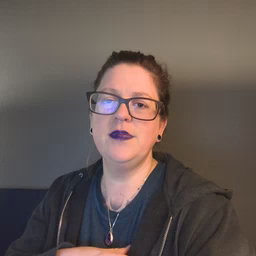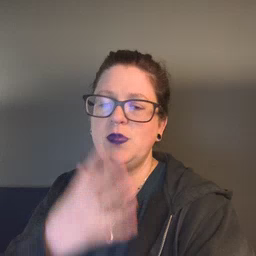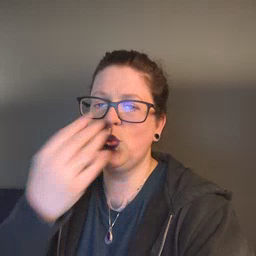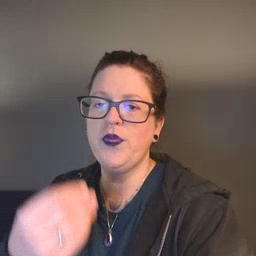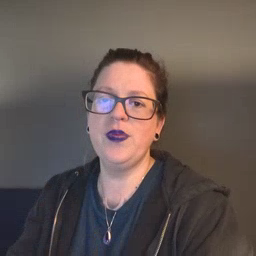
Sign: wolf